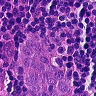
Metastatic tissue present: yes